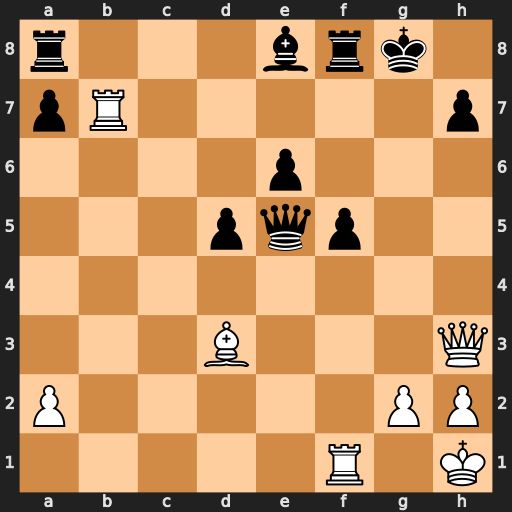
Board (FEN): r3brk1/pR5p/4p3/3pqp2/8/3B3Q/P5PP/5R1K
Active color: w
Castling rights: -
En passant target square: -
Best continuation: Qxh7#